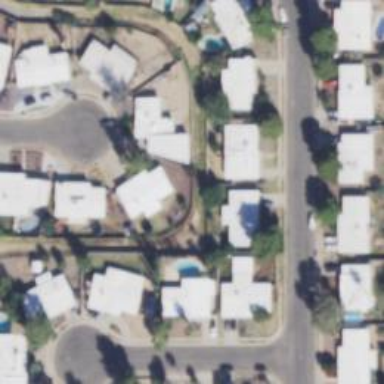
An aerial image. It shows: Alleyway designated as service road.